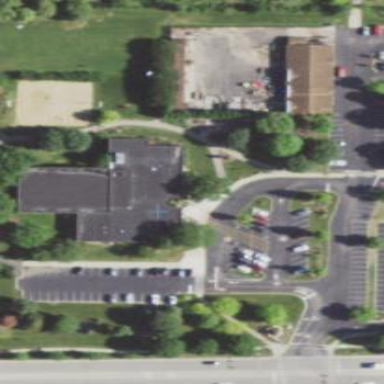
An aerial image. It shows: Public community center.